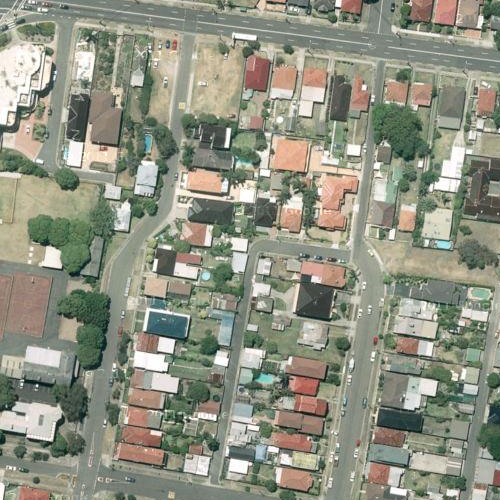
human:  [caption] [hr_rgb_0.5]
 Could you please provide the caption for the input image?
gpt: Many houses arranged neatly in the residential area and some roads go through this area .

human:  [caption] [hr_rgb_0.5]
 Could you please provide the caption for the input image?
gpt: Lots of houses arranged neatly in the residential area and separated by some roads .

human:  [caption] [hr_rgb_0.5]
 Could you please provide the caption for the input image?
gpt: Many houses arranged densely and divided by some roads .

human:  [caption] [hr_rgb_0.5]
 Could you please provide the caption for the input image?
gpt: This is a residential area with many houses arranged neatly and divided by some roads .

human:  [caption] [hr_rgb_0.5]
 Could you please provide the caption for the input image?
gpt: A residential area with some roads go through .